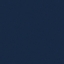
Land use / land cover class: SeaLake